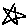
Label: star